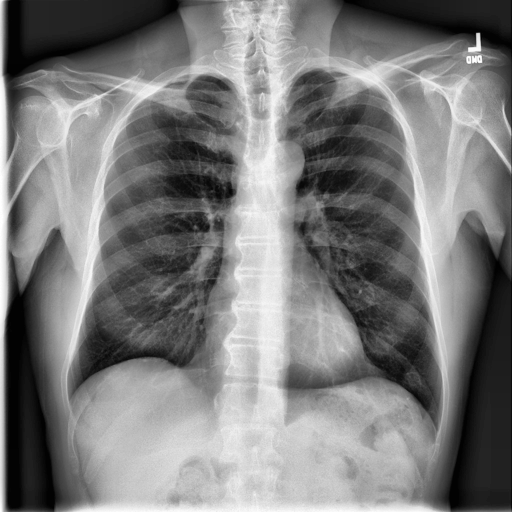
Finding: NORMAL